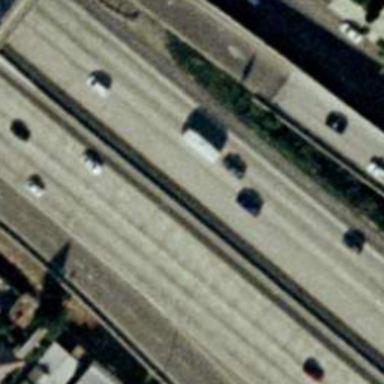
There are two straight freeways closed to each other .